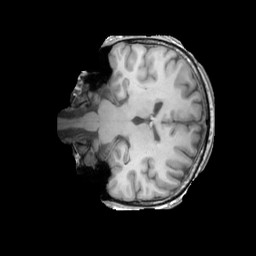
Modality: T1w
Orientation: coronal
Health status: ill
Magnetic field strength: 3 T